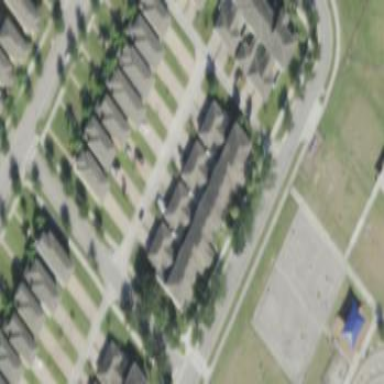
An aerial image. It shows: Residential neighborhood with townhouses.